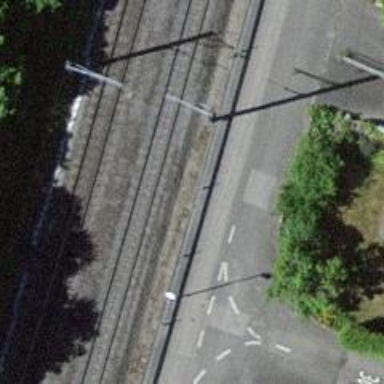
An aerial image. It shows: Railway signal.